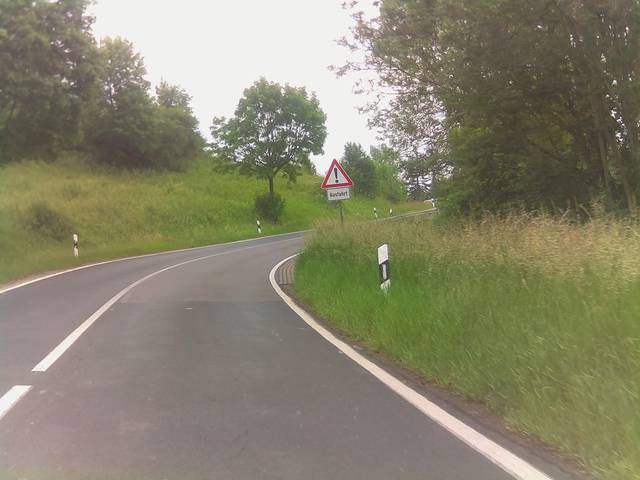
Region: Germany
Coordinates: 50.6, 10.389